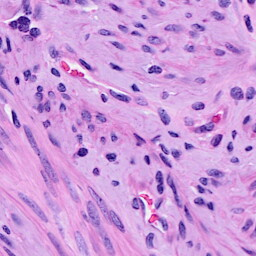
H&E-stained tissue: Cervix